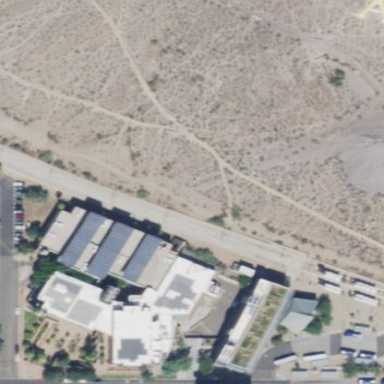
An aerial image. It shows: Police building.